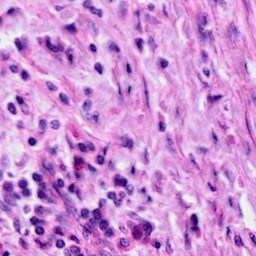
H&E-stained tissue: Cervix